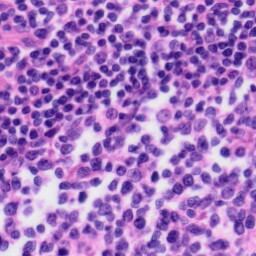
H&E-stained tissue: Tonsil